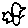
Label: bird